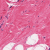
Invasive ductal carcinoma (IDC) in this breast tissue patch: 0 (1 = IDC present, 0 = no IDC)